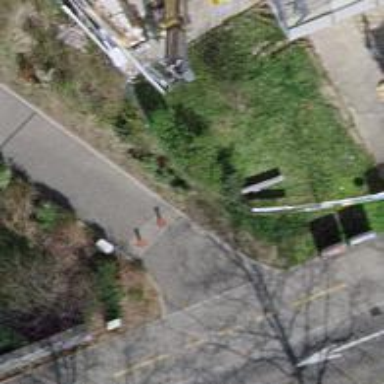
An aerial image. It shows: Bollard.